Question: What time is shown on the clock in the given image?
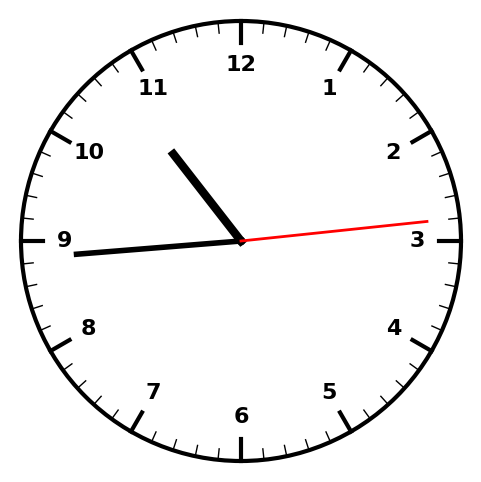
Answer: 10:44:14